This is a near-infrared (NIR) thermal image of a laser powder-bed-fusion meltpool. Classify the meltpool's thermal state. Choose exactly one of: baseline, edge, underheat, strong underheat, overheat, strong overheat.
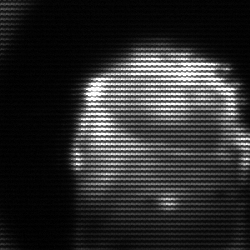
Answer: baseline